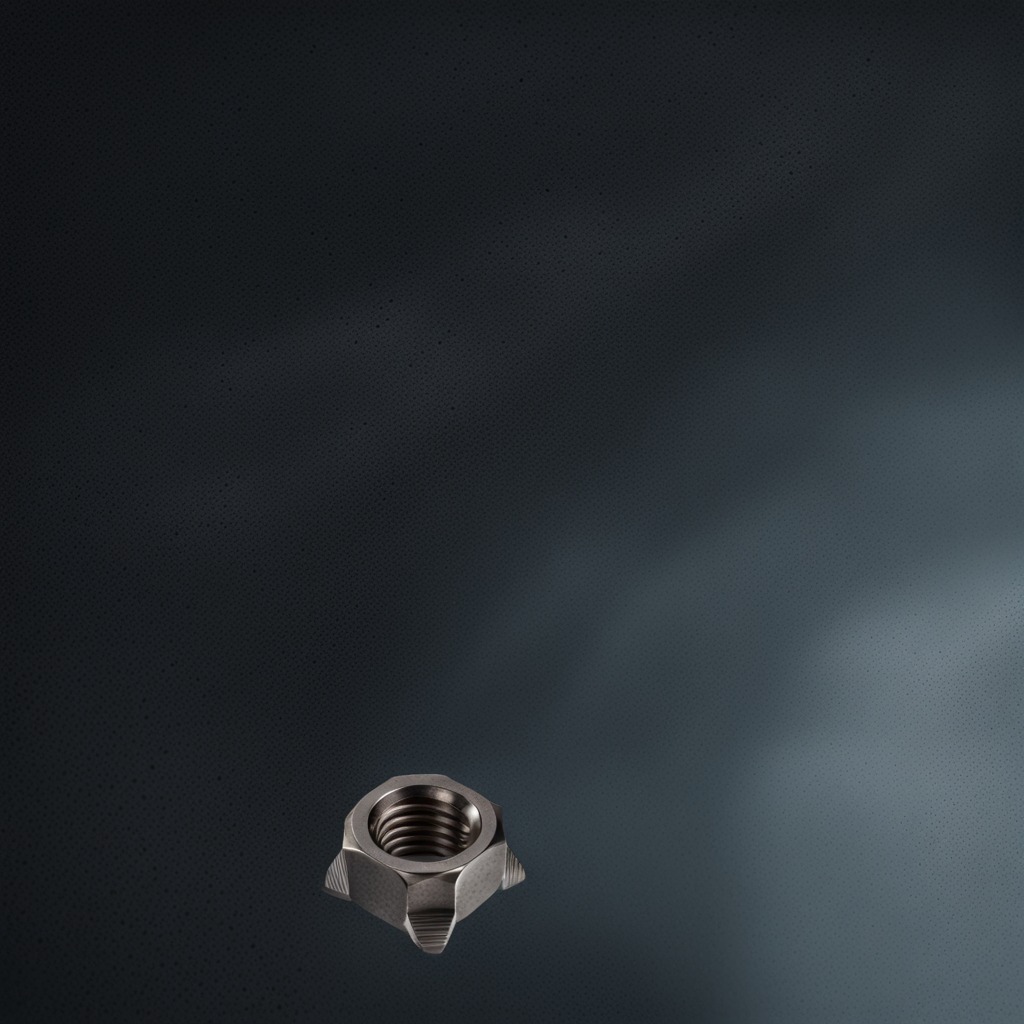
A metal nut is lying on a clean granite table inside a workshop at night dim ambient light soft shadows worn but